Interaction volume radius: 5 \u00c5
Interaction volume height: 15 \u00c5
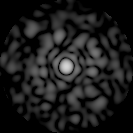
Disorder parameter: 0.7782